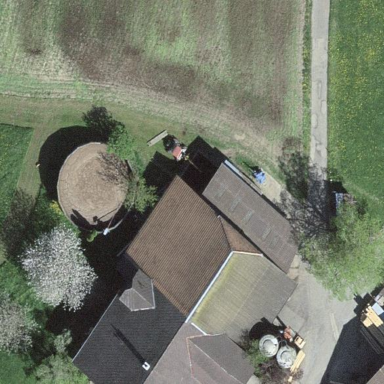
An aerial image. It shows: Farm building.